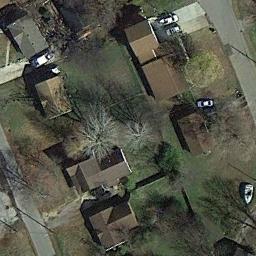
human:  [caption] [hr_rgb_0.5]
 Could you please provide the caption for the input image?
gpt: The medium residential is on the grass next to the road .

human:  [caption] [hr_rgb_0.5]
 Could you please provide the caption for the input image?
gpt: The medium residential area has some houses and trees on the grass .

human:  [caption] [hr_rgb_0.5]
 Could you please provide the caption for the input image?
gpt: Houses in medium-sized residential areas are built on either side .

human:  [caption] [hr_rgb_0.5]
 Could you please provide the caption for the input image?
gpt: Many buildings are in medium residential area .

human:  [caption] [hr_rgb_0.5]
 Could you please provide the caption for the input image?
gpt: There are some brown buildings and withered trees on the medium residential area .